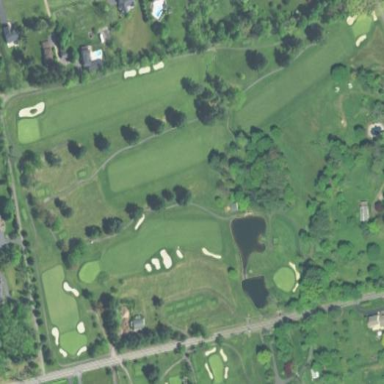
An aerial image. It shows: Golf course surrounded by greenery.